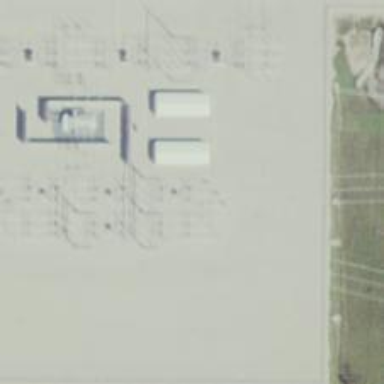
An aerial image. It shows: Switch for power supply.